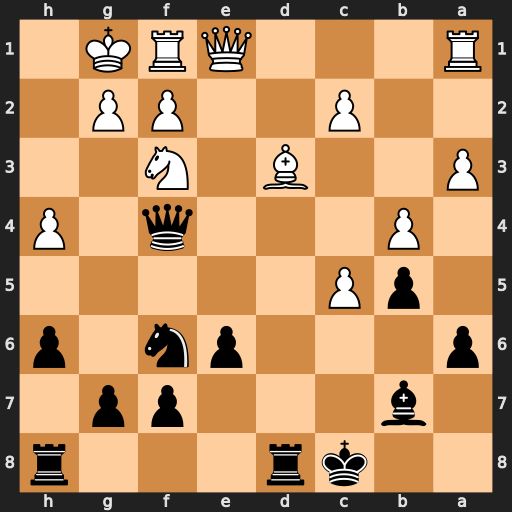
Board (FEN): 2kr3r/1b3pp1/p3pn1p/1pP5/1P3q1P/P2B1N2/2P2PP1/R3QRK1
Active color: b
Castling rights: -
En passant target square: -
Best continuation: Bxf3 Qe3 Qxe3